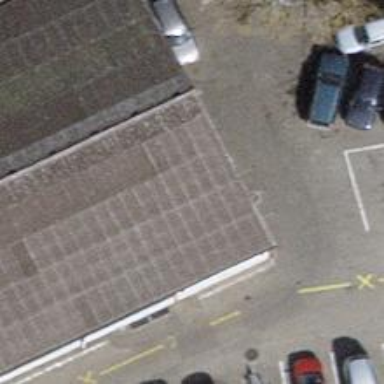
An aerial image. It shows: Car repair shop.